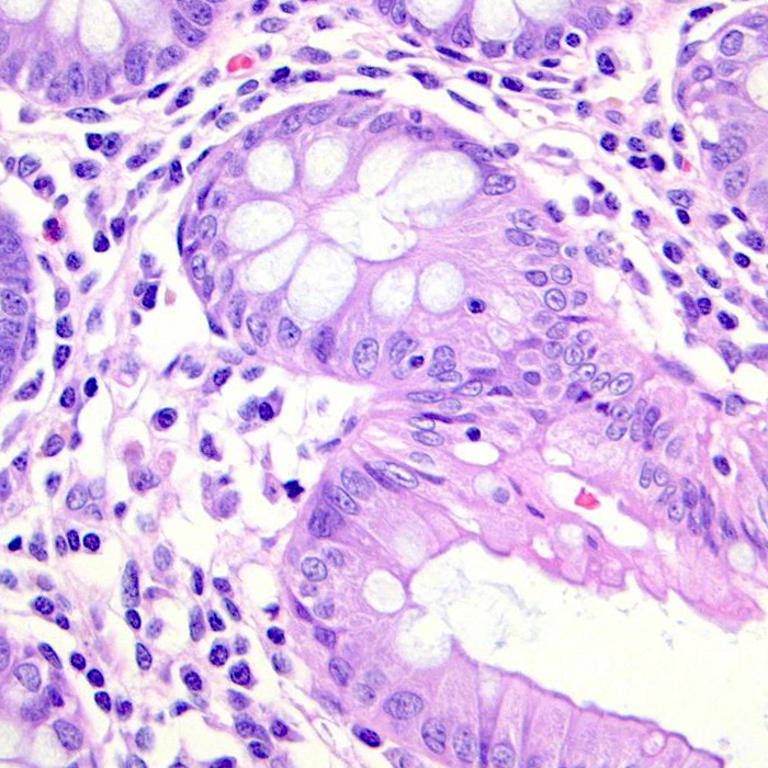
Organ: colon
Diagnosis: benign